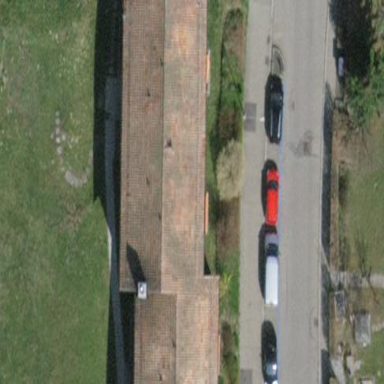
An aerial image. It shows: Apartment building with flat roof.